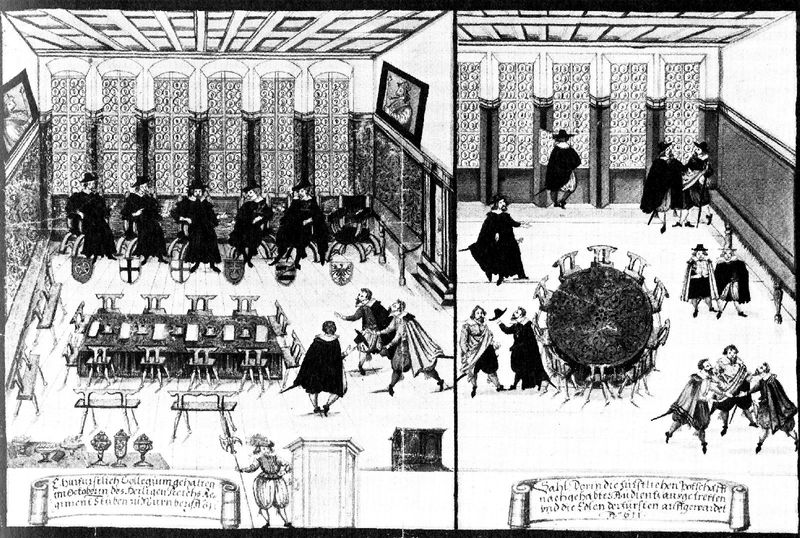
Titel: Altes Nürnberger Rathaus
Standort: Nürnberg (EU - D - B)
Schlagwörter: männer, schwarz, stühle, tisch, tische, weiss, tanz, versammlung, rund, spanien, perspektive, saal, soldaten, tafel, inschrift, robe, halle, schwarzweiss, waffen, armee, fürst, tracht, wappen, legende, festsaal, rat, mal, bierglas, wandteppiche, ratsherren, runder tisch, conquistadores, belgrad, ratssitzung